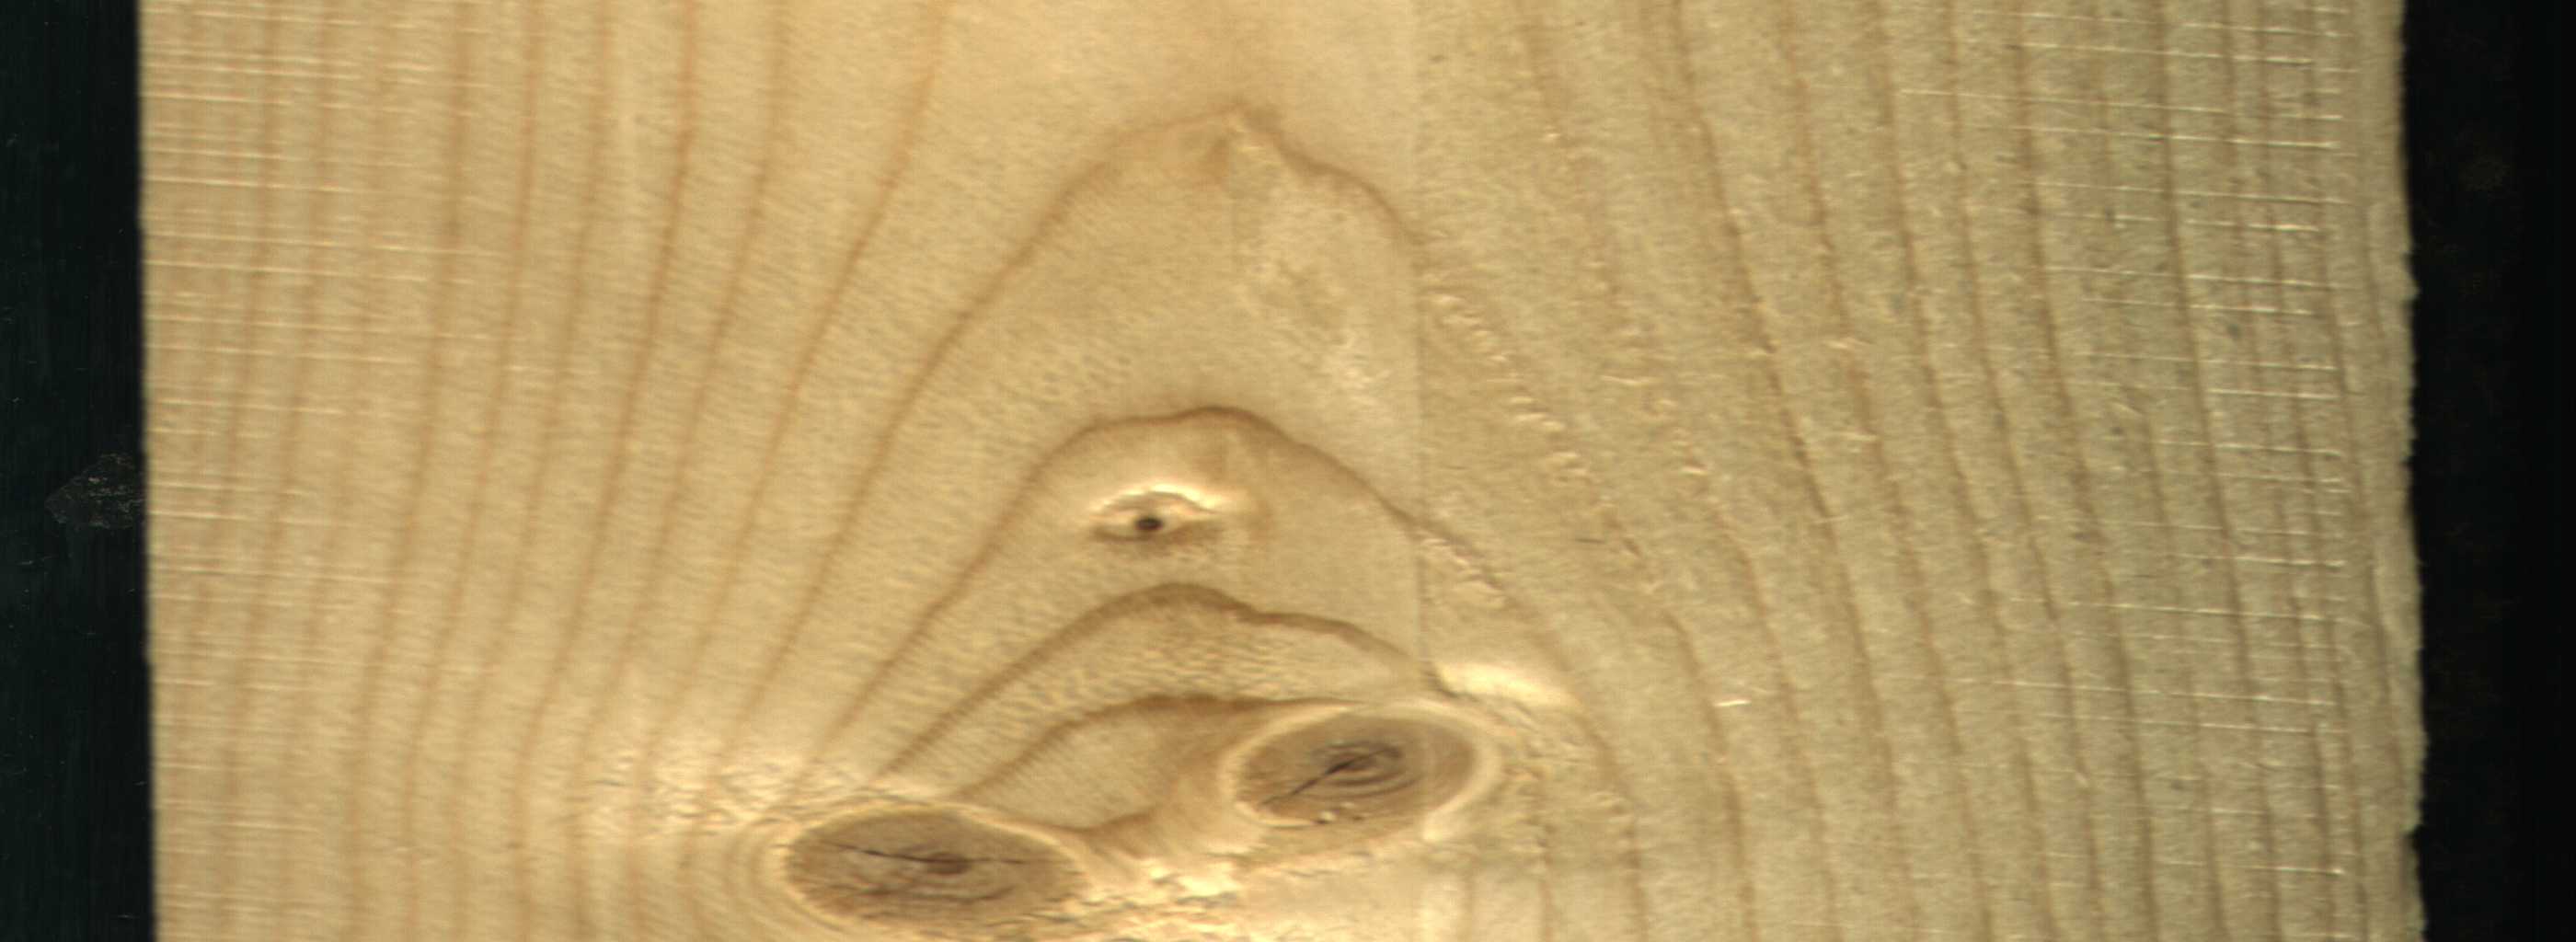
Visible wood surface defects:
knot_with_crack
knot_with_crack
Live_Knot